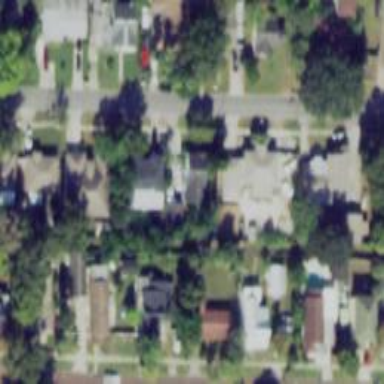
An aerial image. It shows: Single-family residential area.